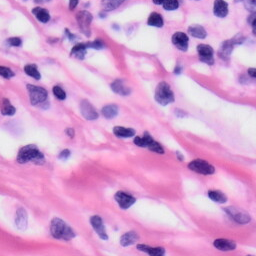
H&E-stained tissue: Skin